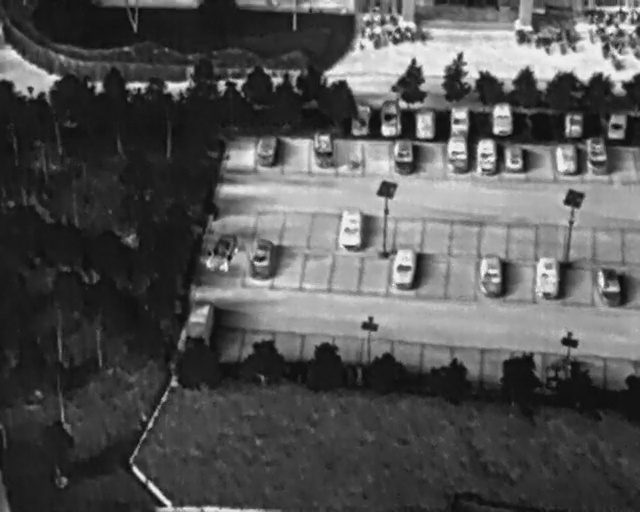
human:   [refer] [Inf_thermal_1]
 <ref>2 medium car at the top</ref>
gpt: <box>[[57, 20, 64, 25, 2], [47, 26, 53, 30, 2]]</box>

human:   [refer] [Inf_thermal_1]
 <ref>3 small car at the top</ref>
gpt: <box>[[64, 22, 68, 25, 2], [38, 27, 44, 30, 7], [53, 21, 59, 25, 2]]</box>

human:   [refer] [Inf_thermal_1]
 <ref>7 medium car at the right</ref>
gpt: <box>[[73, 51, 80, 55, 2], [81, 51, 89, 56, 2], [73, 28, 79, 32, 2], [86, 28, 91, 33, 2], [68, 28, 74, 32, 2], [90, 27, 96, 32, 175], [91, 53, 98, 58, 179]]</box>

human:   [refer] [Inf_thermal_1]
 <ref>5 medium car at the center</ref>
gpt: <box>[[59, 50, 66, 54, 9], [51, 42, 58, 47, 1], [37, 48, 43, 52, 10], [31, 46, 37, 51, 16], [27, 60, 34, 65, 12]]</box>

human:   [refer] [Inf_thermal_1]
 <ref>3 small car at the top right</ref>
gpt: <box>[[87, 22, 91, 25, 2], [94, 22, 98, 26, 2], [69, 21, 75, 25, 2]]</box>

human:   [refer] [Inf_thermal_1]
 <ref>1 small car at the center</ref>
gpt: <box>[[60, 28, 65, 32, 2]]</box>